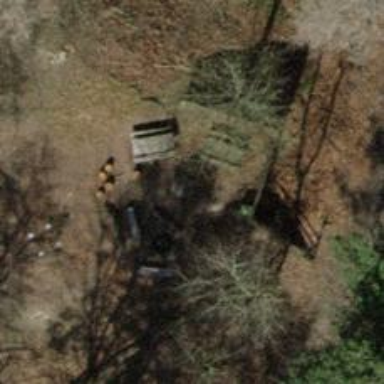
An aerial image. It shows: BBQ amenity.